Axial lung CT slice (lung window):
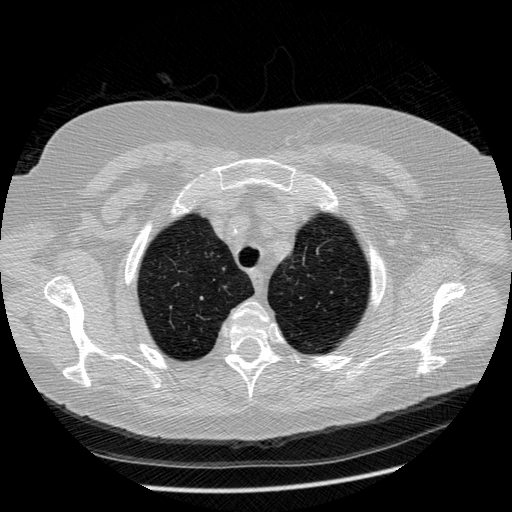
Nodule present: no